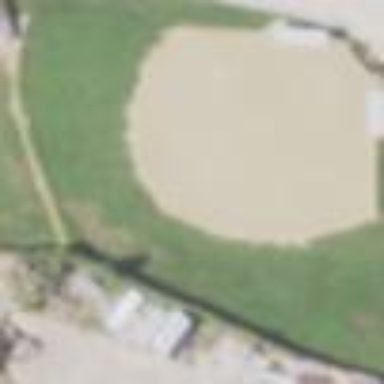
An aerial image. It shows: Baseball pitch for leisure and sports activities.